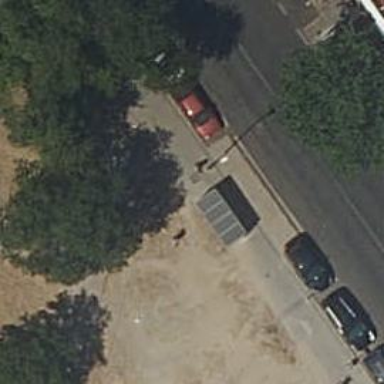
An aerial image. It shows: Bus stop with shelter. It is platform for public transport.